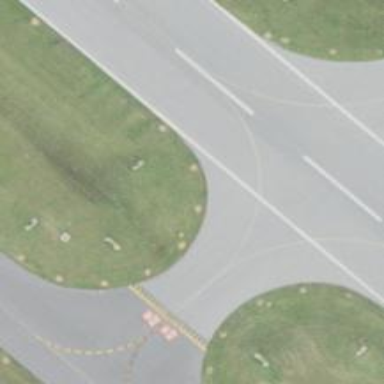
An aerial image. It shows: Image of taxiway at airport.